Interaction volume radius: 5 \u00c5
Interaction volume height: 15 \u00c5
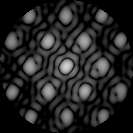
Disorder parameter: 0.1336